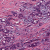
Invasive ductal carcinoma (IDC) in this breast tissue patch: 1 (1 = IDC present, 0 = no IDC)